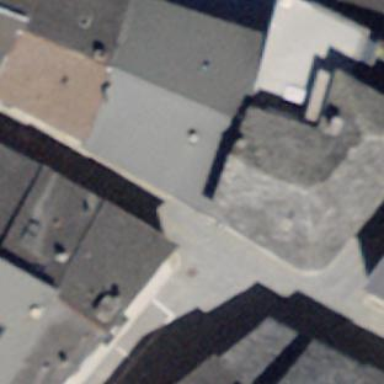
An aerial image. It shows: Terrace building.